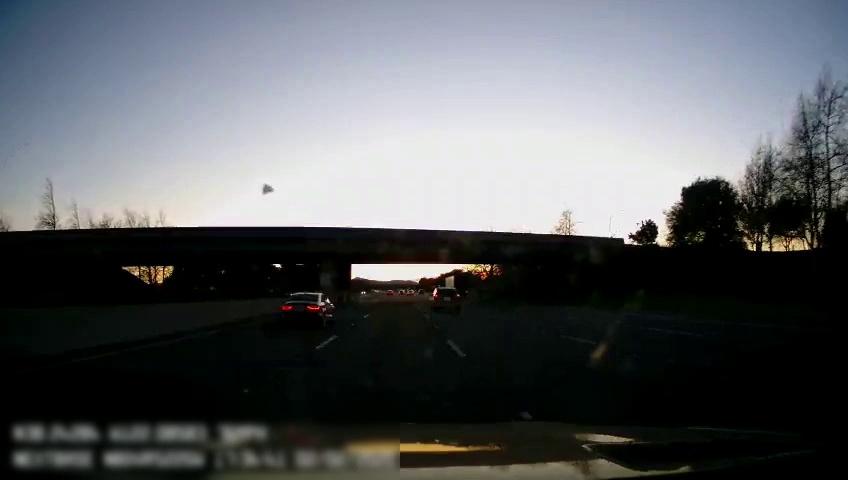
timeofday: Day
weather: Sunny
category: Drivable Space
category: Vehicles | Truck
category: Vehicles | SUV
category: Vehicles | Car
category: Lanes | Current Lane
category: Lanes | Alternate Lane
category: Lanes | Alternate Lane
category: Lanes | Current Lane
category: Lanes | Alternate Lane
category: Lanes | Alternate Lane